Question: In my application,i have some .strings files.And on a button click,which is on my main view,i have to display the contents taken from these .strings file and it should appear like a pop up view like the screen shot i have attached.How can i do this?Anyone have any helpful tutorials or a solution?

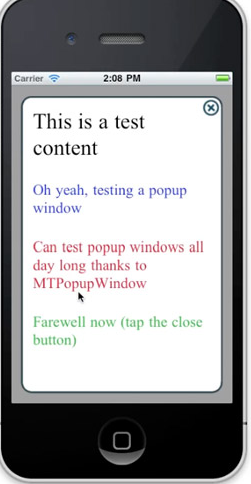
Answer: just make a view with these number of labels or textviews.and set label.text=corresponding strings if it is string only or set the content of the text view with the files.and hide the view in the view didload.and then present or unhide the view when the button click event.and then again hide it in the close button action.